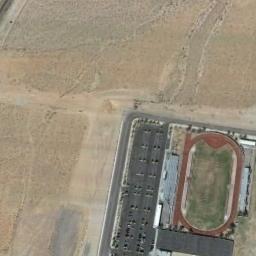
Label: ground_track_field